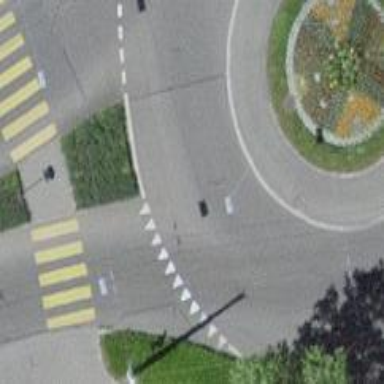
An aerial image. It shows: Secondary road with asphalt surface leading to roundabout. The road has separate sidewalks and trolley wires overhead.